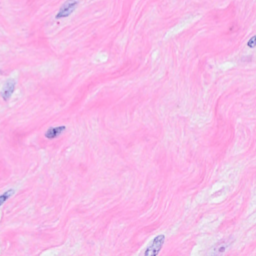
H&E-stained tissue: Breast